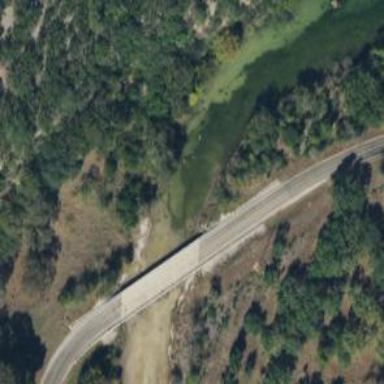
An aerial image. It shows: Primary highway passing over low water crossing bridge.